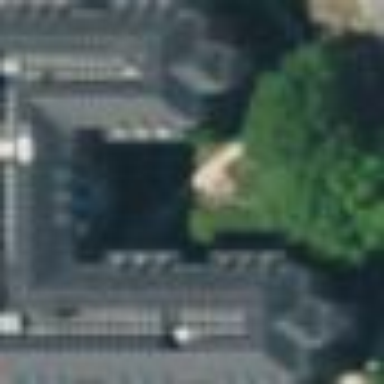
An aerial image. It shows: Image showing building with apartments.